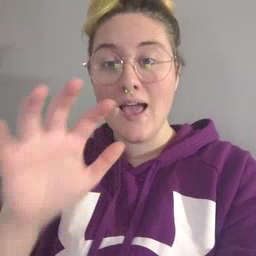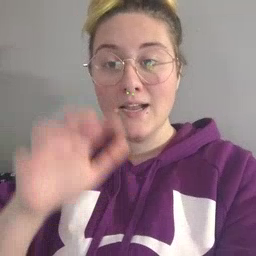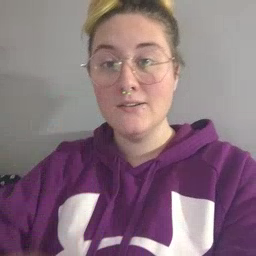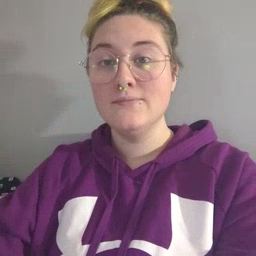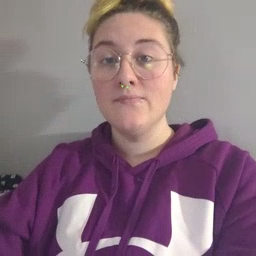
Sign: alligator